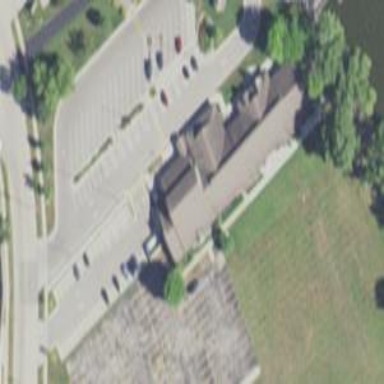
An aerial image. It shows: Community centre building.